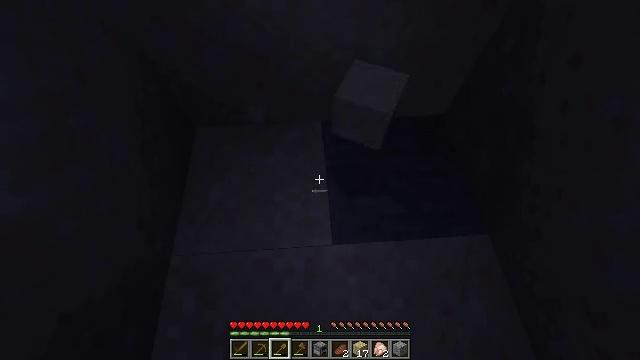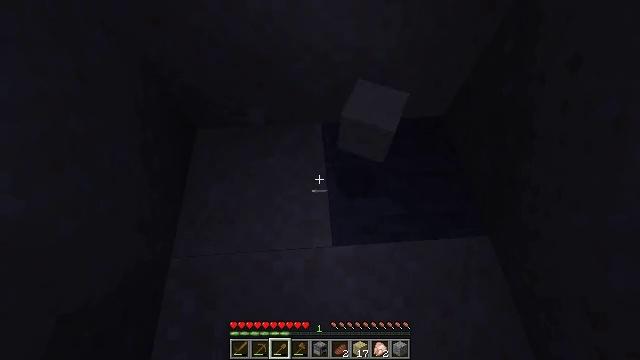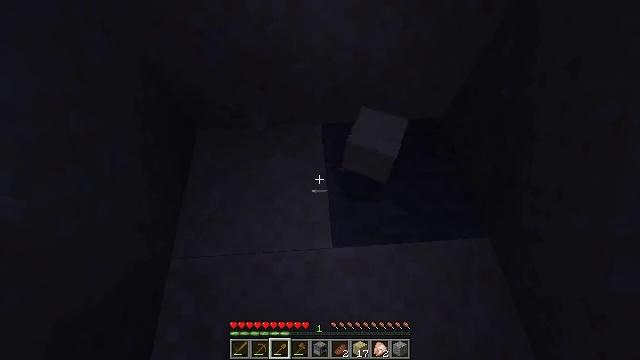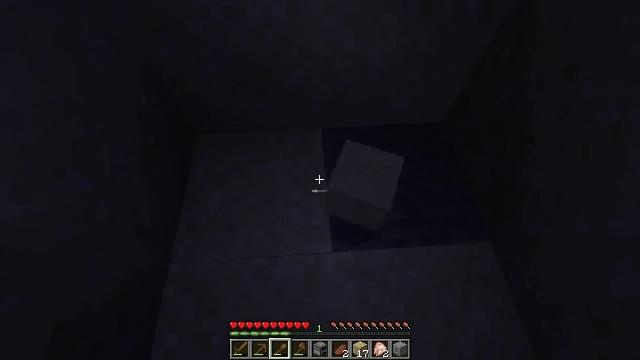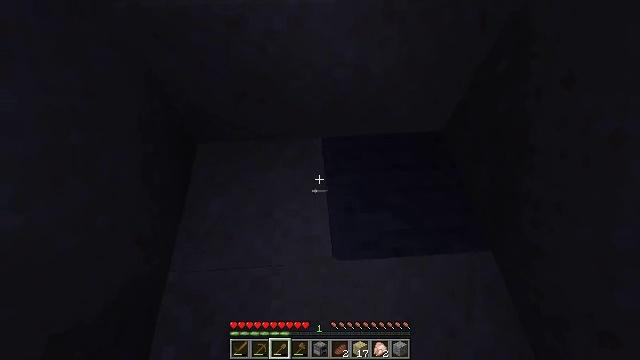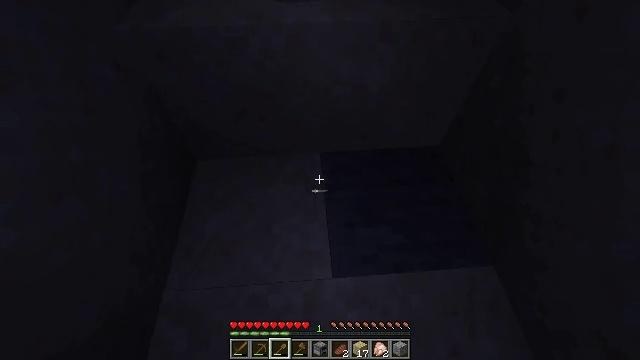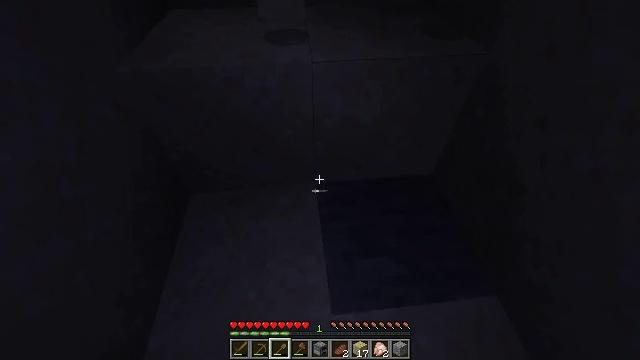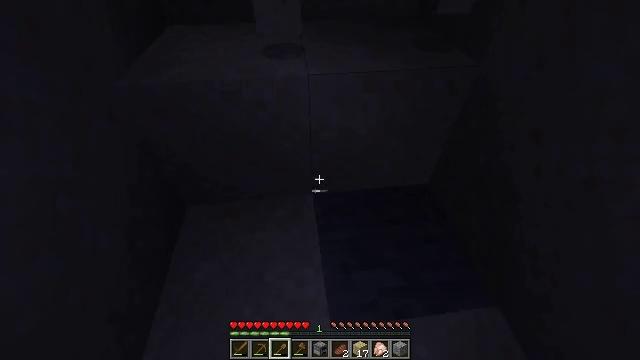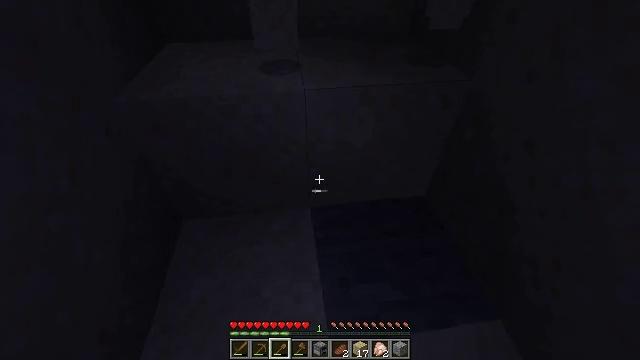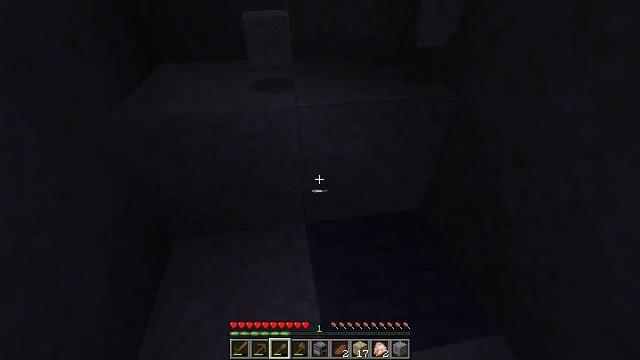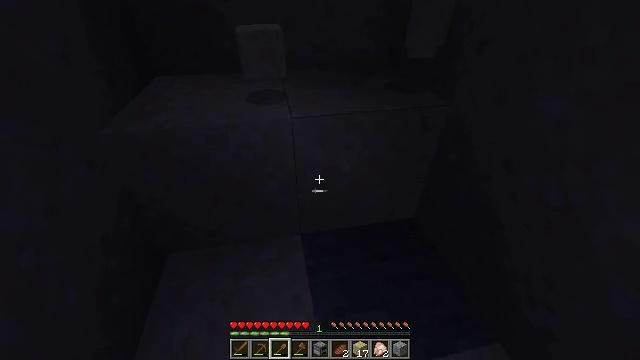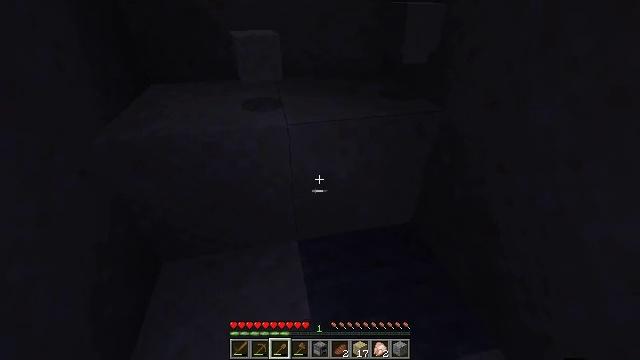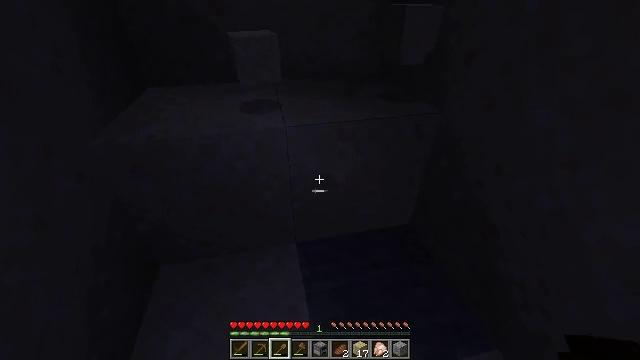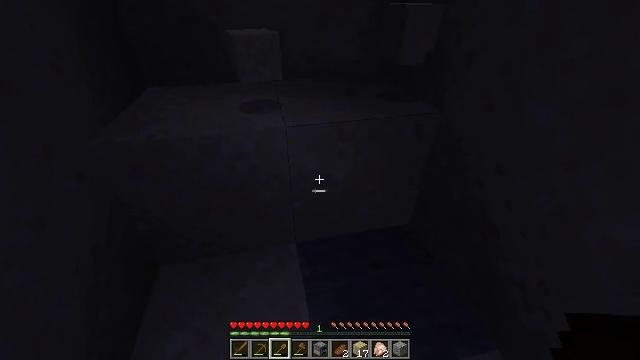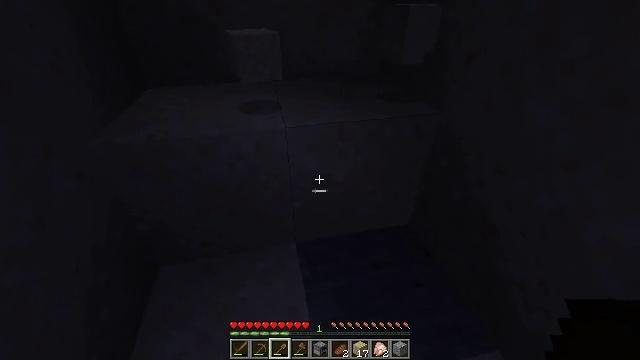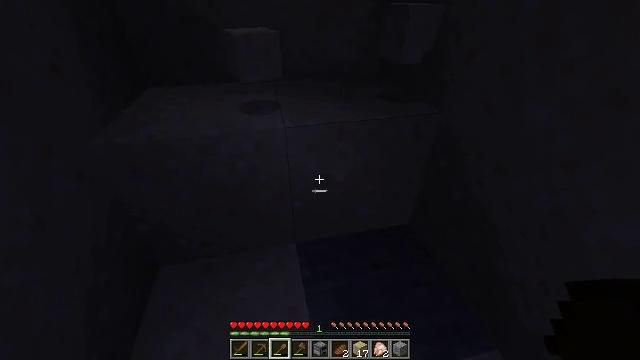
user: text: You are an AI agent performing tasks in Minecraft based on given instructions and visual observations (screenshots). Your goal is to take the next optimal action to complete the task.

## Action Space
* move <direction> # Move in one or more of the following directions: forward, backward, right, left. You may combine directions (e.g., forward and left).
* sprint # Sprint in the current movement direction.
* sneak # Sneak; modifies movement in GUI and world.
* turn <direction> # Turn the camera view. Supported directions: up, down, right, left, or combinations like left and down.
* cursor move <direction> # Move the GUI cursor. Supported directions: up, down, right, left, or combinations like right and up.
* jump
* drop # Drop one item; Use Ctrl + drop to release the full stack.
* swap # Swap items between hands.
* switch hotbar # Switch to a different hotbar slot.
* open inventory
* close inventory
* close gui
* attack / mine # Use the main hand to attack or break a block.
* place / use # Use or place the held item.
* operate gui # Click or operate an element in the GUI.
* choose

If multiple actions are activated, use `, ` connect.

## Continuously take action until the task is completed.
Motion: motion action
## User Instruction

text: Mine sand by the water.
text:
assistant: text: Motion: no_op
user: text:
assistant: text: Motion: no_op
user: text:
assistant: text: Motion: no_op
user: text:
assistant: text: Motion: turn up
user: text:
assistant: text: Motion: turn up
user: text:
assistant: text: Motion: turn right and up
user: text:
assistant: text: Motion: turn up
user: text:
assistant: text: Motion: turn up
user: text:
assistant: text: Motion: turn right and up
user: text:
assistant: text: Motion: turn right and up
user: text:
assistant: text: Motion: turn right and up
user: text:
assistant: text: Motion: no_op
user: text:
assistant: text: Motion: no_op
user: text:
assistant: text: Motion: no_op
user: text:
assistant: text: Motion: no_op
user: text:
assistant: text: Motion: no_op
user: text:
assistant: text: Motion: no_op
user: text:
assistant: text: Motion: turn down
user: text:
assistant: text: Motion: turn down
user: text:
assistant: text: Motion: no_op
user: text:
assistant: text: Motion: no_op
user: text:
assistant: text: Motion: no_op
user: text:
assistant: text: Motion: no_op
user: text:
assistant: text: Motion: turn left
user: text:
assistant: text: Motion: turn left
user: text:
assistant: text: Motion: turn left and down
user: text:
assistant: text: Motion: turn down
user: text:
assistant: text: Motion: turn down
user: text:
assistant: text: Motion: turn down
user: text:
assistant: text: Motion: turn down